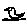
Label: bird